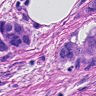
Metastatic tissue present: yes